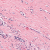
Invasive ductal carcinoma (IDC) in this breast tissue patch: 0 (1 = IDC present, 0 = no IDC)